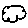
Label: cloud